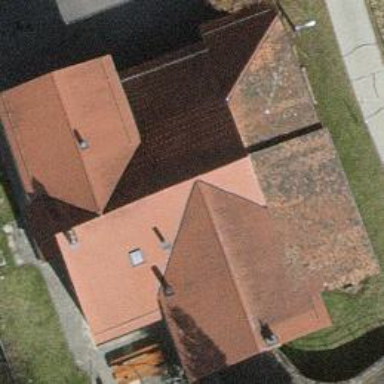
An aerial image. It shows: Simple and straightforward house.